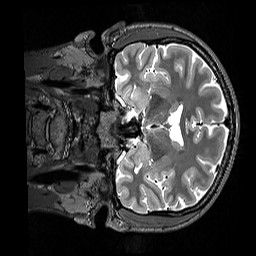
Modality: T2w
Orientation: coronal
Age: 27
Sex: male
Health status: healthy
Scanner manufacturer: siemens
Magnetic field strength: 3 T
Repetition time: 3.2 s
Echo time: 0.568 s